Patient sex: M
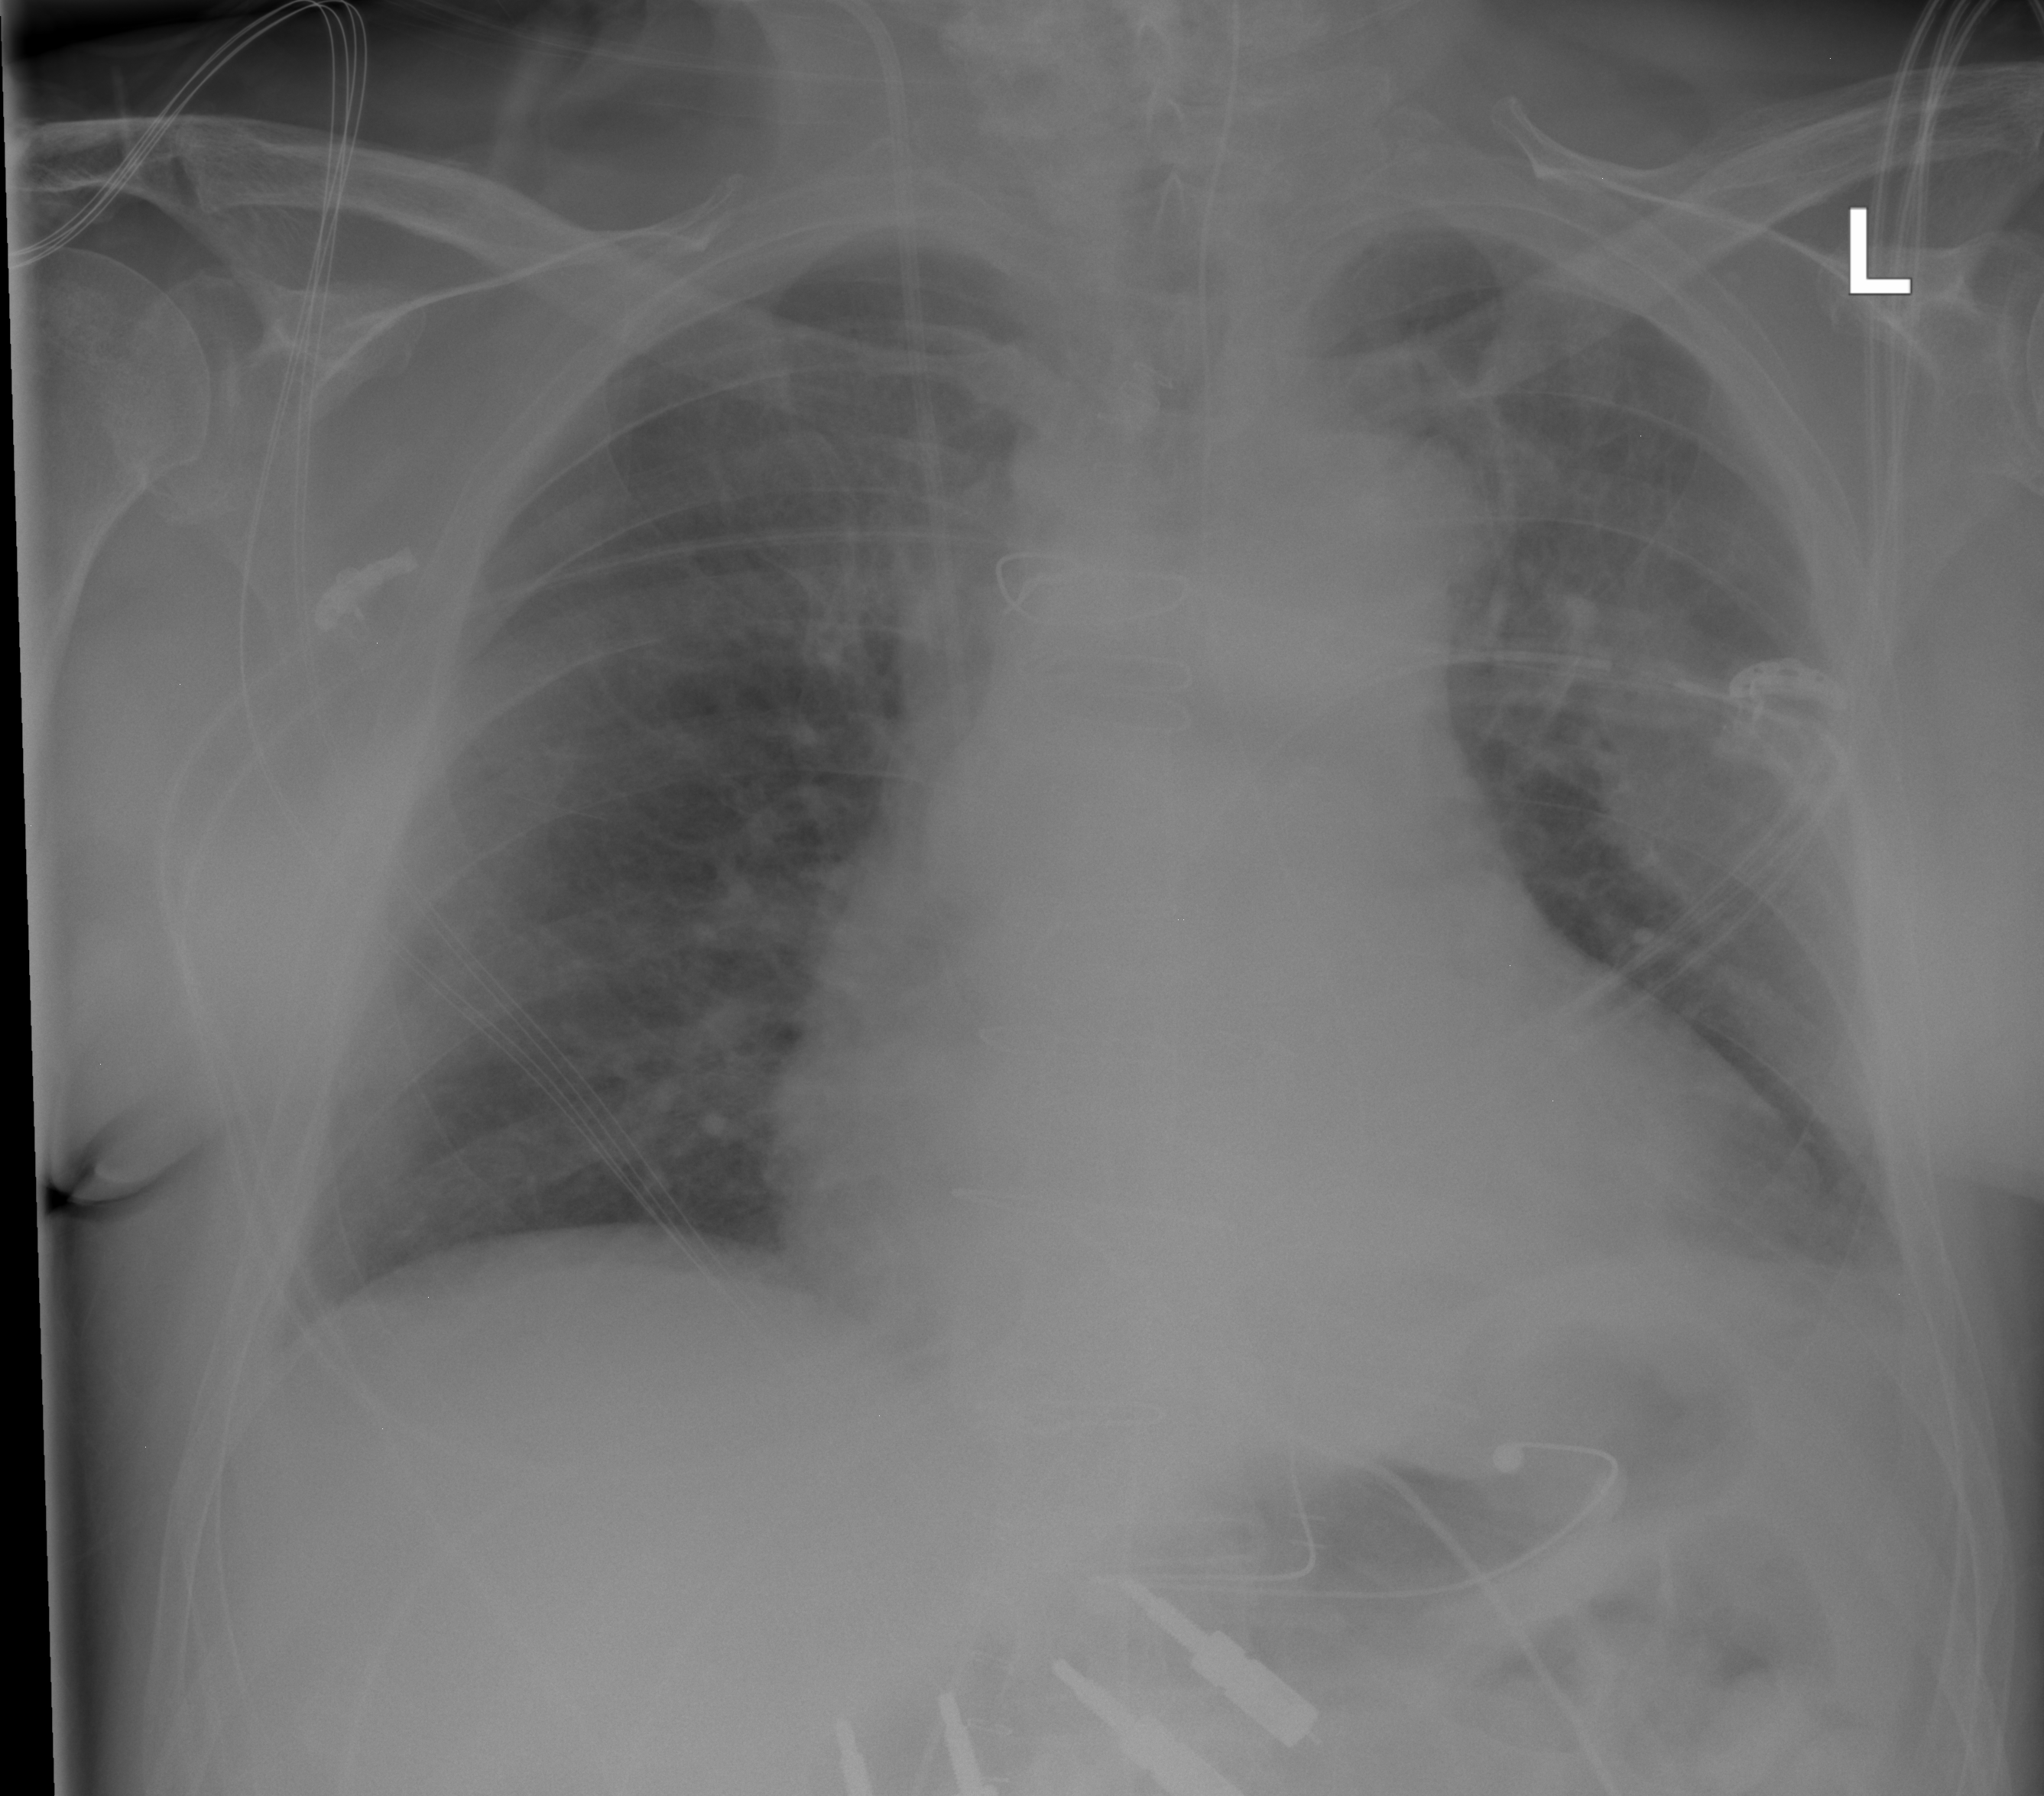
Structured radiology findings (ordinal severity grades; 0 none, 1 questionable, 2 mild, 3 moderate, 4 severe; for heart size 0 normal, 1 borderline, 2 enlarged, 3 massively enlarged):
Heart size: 2
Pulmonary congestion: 2
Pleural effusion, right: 0
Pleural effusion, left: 2
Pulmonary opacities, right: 0
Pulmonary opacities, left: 0
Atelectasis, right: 0
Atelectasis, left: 2